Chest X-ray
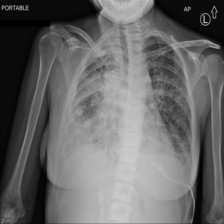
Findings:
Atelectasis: negative
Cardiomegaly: negative
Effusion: positive
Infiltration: negative
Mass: positive
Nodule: negative
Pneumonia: negative
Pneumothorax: negative
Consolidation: negative
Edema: negative
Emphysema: negative
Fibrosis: negative
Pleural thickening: negative
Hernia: negative